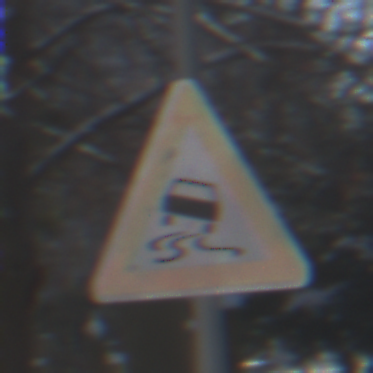
Verkehrszeichen: SchleuderOderRutschgefahr
Umgebung: Outdoor, Special
Tageszeit: MorningAfternoon
Wetter: Clear
Licht: Natural
Jahreszeit: Winter
Kontrast: HighContrast